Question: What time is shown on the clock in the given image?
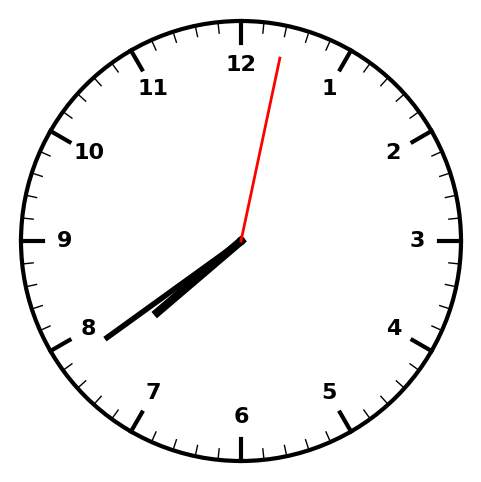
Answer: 07:39:02